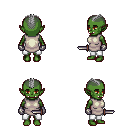
a pixel art fantasy rpg character, female body template, orc, green skin, white tunic, white pants, gray short mohawk hairstyle, metal gloves, dagger, four views (front, back, left, right), 2x2 character sprite sheet, small pixel art, hard edges, no anti-aliasing